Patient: sex M, age 81
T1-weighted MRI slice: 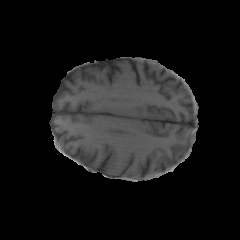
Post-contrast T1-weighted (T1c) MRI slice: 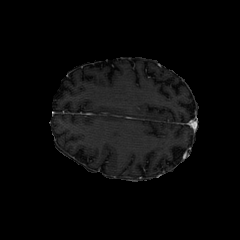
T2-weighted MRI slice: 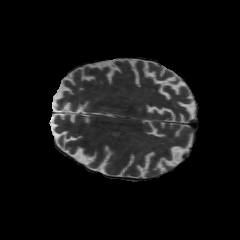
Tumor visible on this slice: no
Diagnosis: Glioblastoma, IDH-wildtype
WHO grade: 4